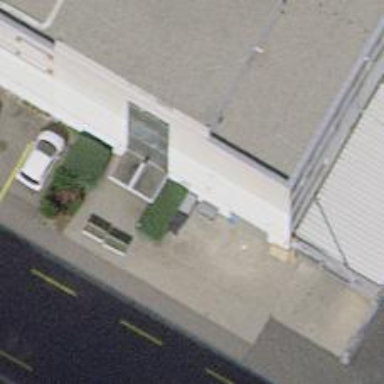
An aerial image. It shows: Surveillance object is present in the image.